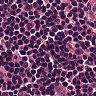
Metastatic tissue present: no